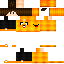
A male human skin with medium skin, wearing brown long hair dressed in a yellow tshirt and black pants, featuring a closed mouth.